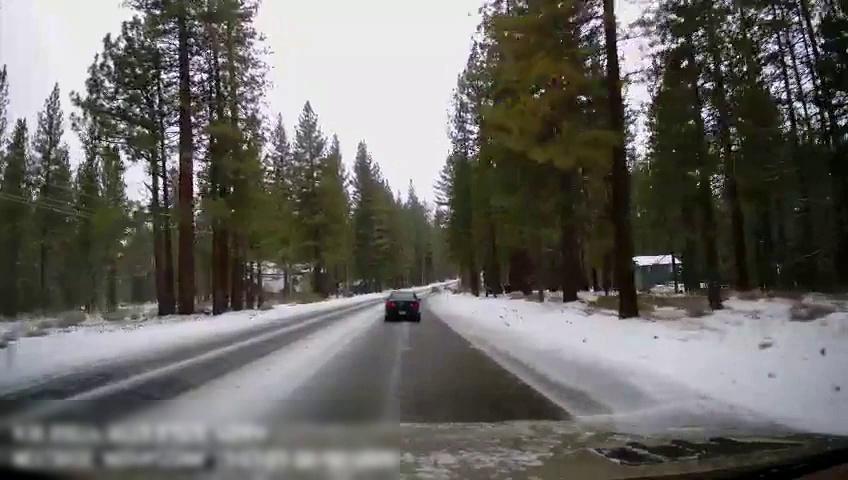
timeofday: Day
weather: Snowy
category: Drivable Space
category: Vehicles | Car
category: Lanes | Current Lane